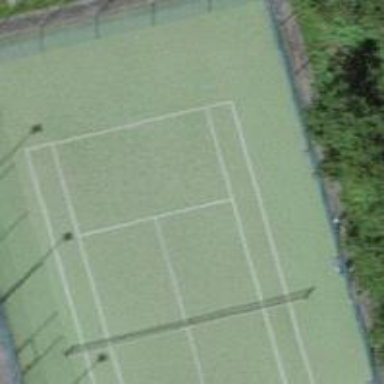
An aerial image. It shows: Tennis court with artificial turf surface.